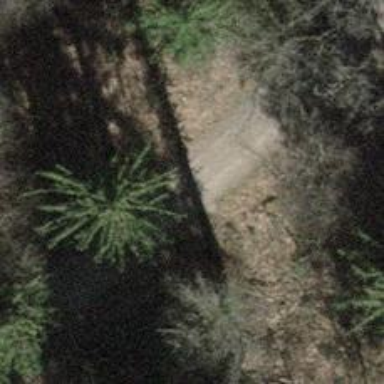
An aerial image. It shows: Track with fine gravel surface. The track type is grade 2.